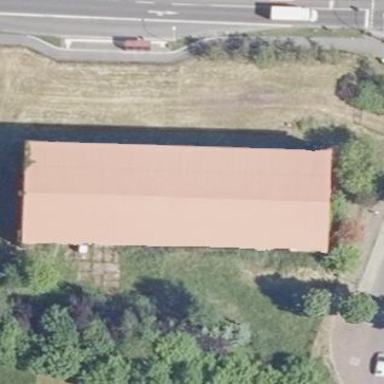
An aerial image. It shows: Farm auxiliary building.